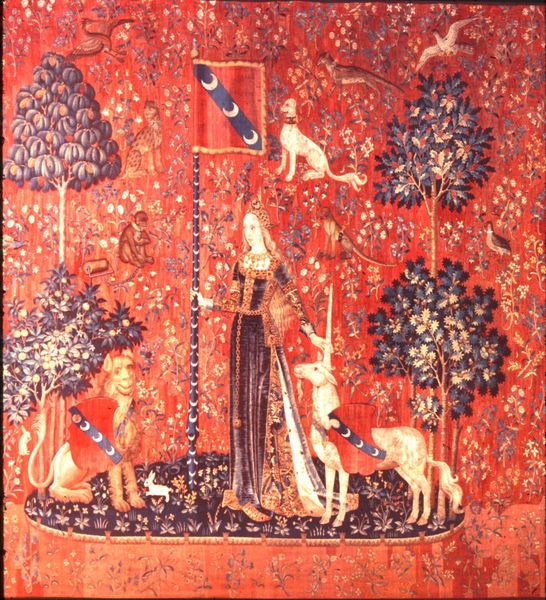
Titel: Die Dame mit dem Einhorn, la Dame à la Licorne; Die fünf Sinne
Institution: Paris, Musée de Cluny
Schlagwörter: baum, blau, blätter, laub, vogel, weiß, bäume, blumen, frau, kleid, symbol, hund, rot, tiere, wiese, teppich, vögel, pflanzen, gotik, affe, garten, hase, fahne, gobelin, wandteppich, paradies, mond, lamm, wappen, kaninchen, königin, löwe, miniatur, ziege, einhorn, leopard, standarte, sinne